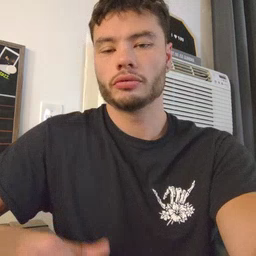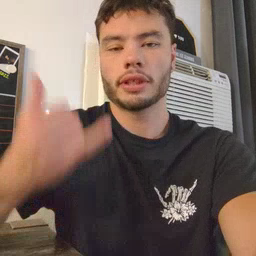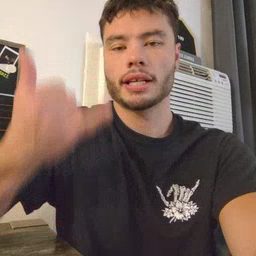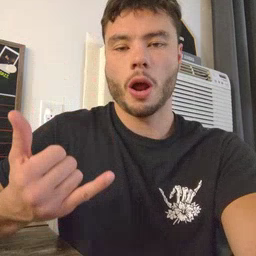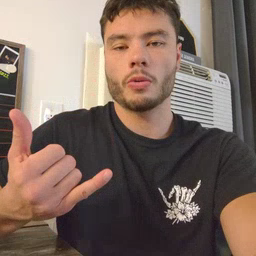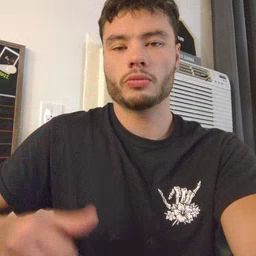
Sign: now